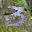
Label: 3